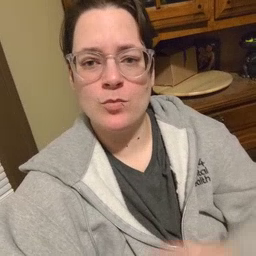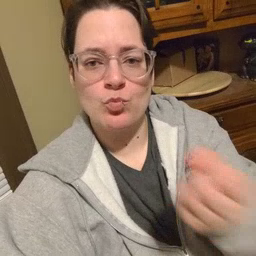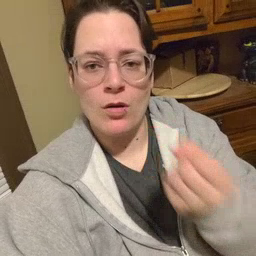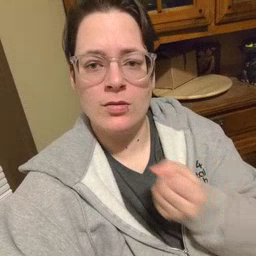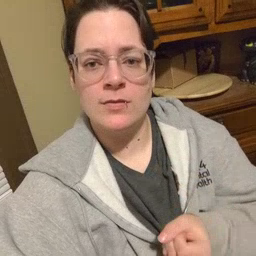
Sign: drawer